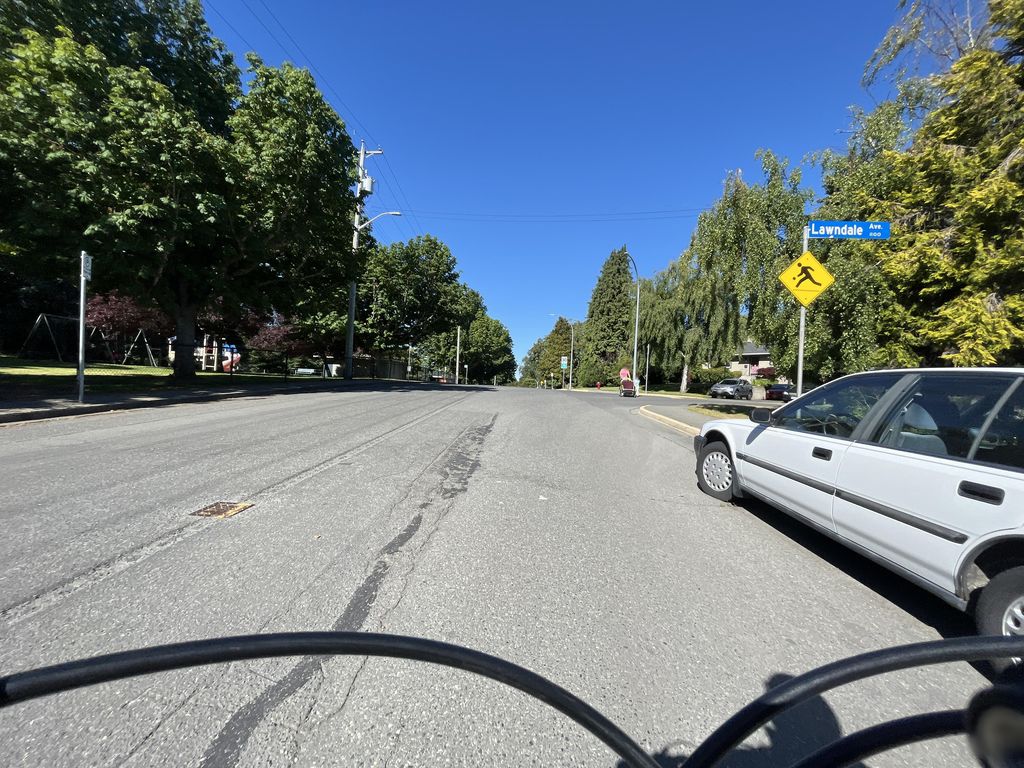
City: victoria